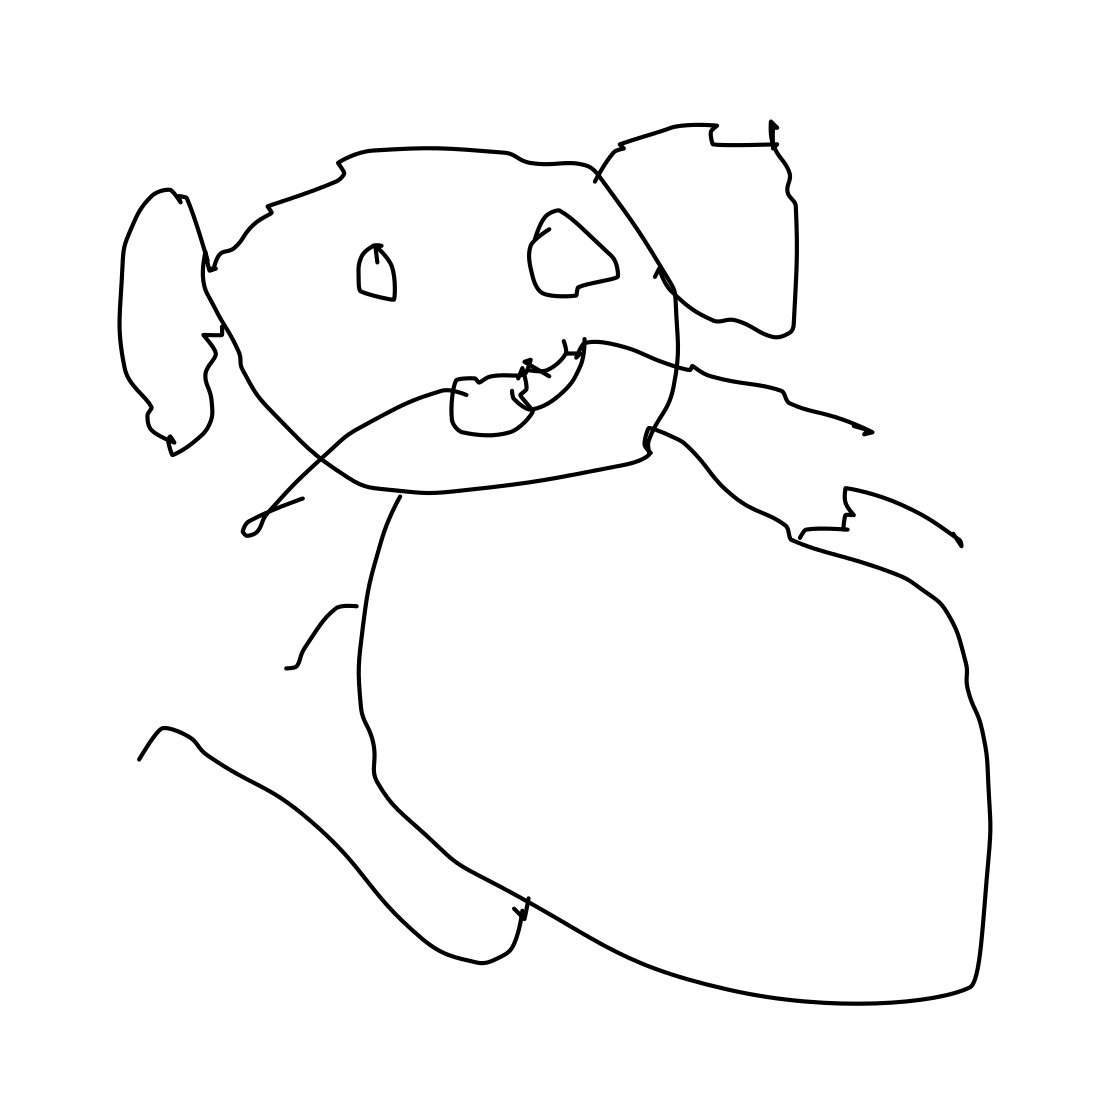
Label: teddy-bear